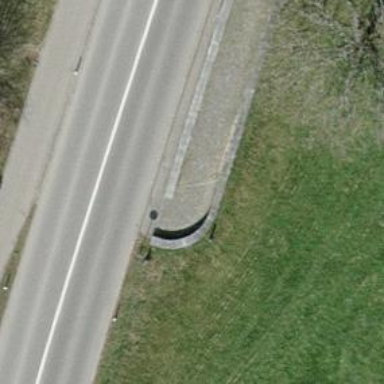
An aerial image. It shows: Wall barrier.